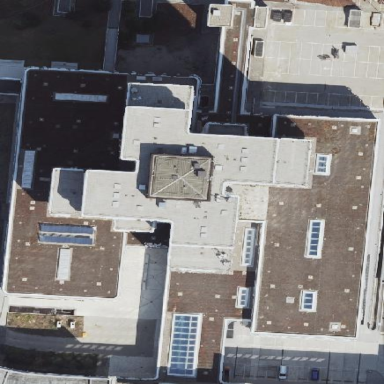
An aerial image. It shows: Office building with flat roof.